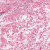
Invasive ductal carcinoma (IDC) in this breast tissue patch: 0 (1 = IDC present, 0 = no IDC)